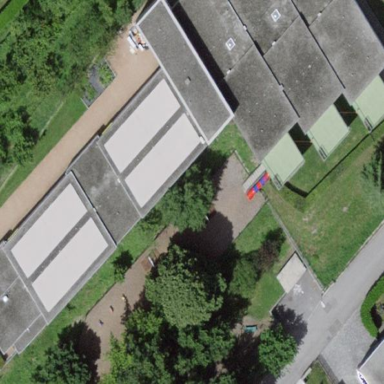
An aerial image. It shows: School.